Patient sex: M
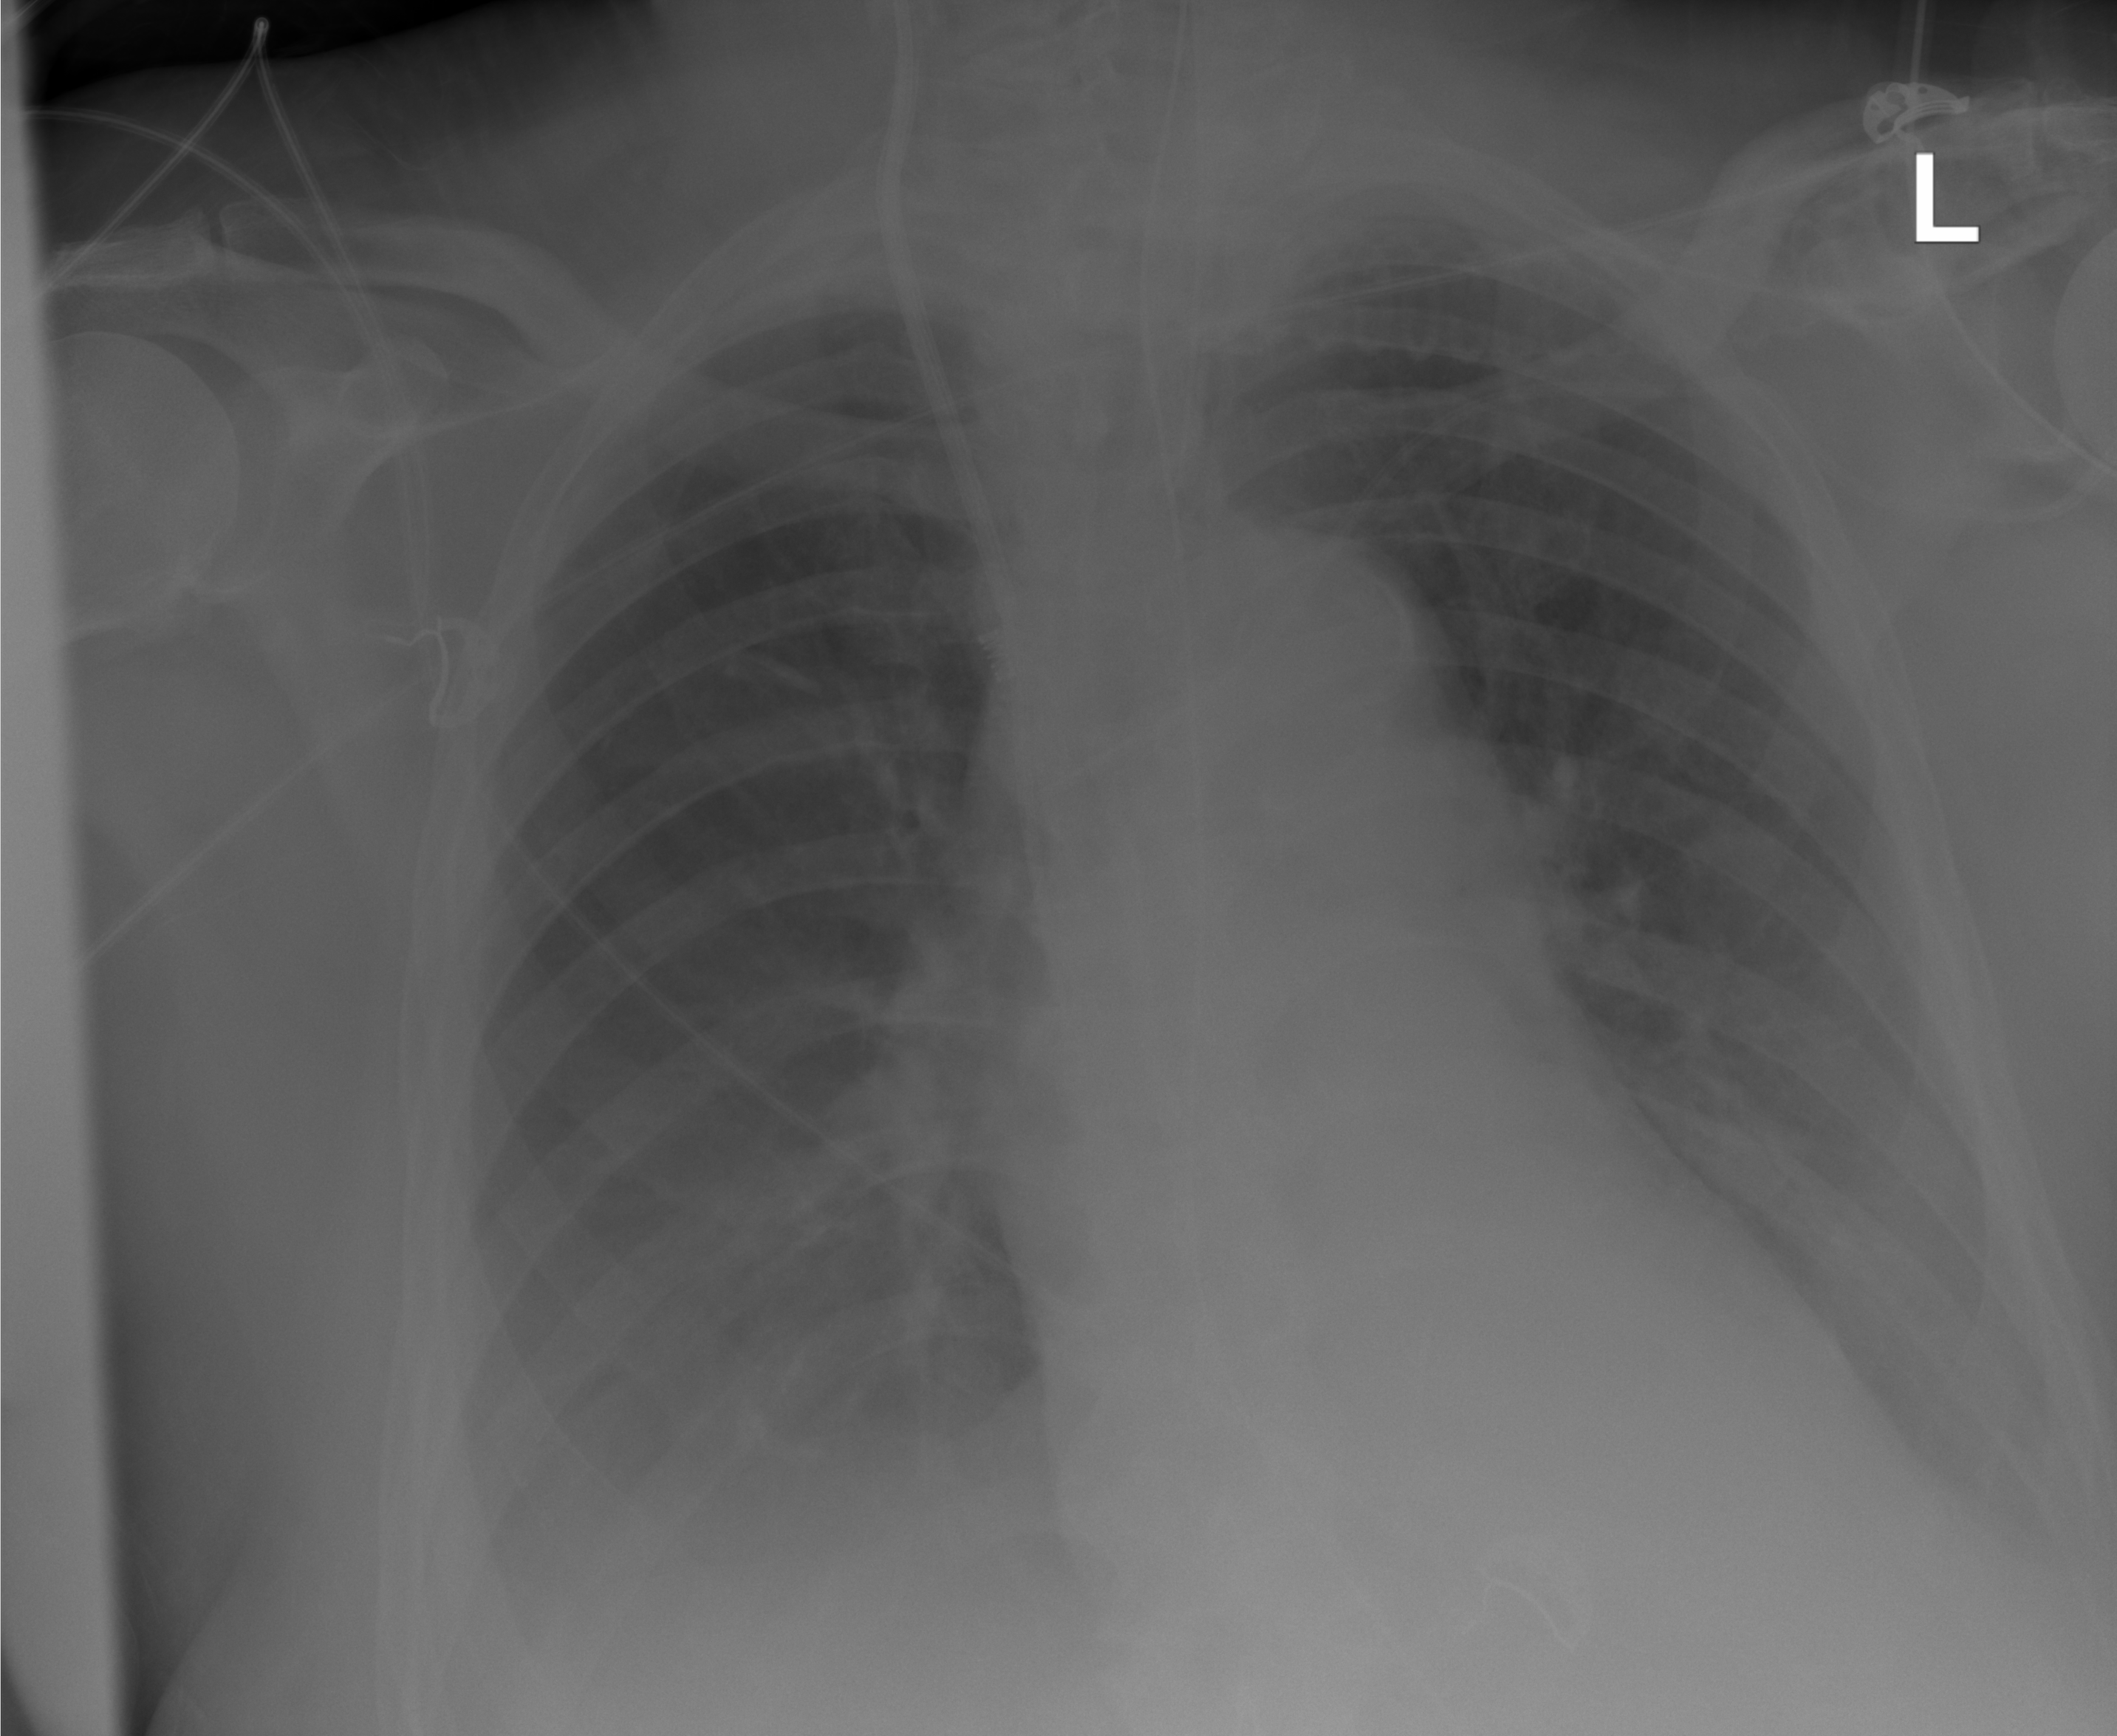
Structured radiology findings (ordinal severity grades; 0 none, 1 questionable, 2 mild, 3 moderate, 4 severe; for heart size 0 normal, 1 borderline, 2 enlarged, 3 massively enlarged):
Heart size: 2
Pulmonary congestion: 0
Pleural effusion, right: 2
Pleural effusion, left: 2
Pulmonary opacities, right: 0
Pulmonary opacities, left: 0
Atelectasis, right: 2
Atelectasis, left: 2